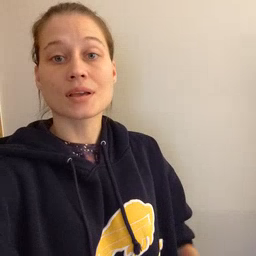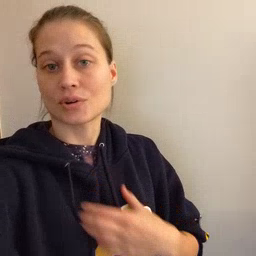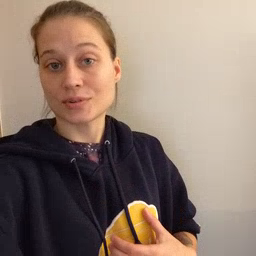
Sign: hungry